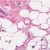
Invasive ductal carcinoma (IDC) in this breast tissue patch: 0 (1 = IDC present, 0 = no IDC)